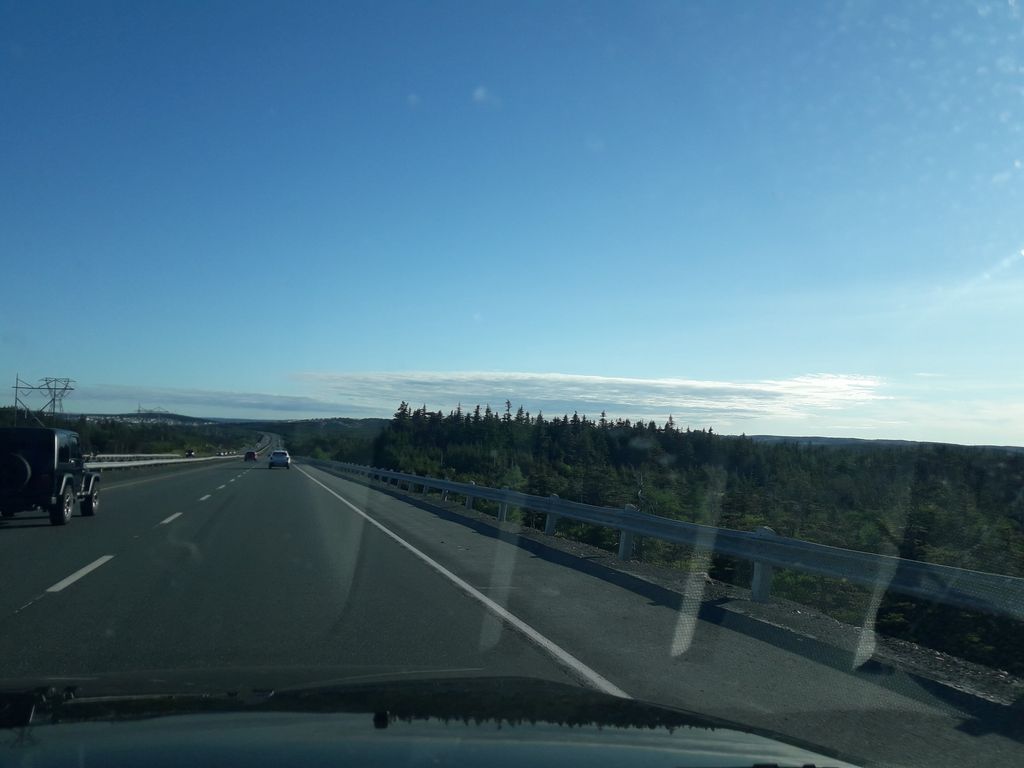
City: st_johns